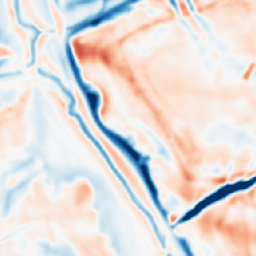
Category: multiscale
Decomposition family: dog_multiscale
Decomposition parameters: sigma_ratio: 1.6
n_scales: 3
base_sigma: 2
Upsampling method: nearest
Upsampling parameters: scale: 4
Upsampling scale: 4